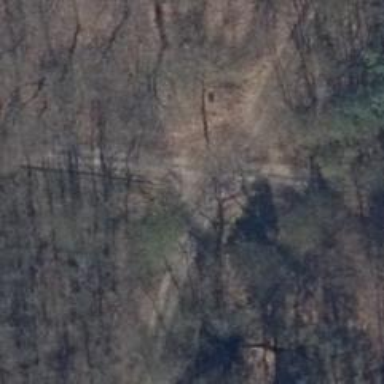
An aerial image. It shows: Dirt track road with grade 4 track type.